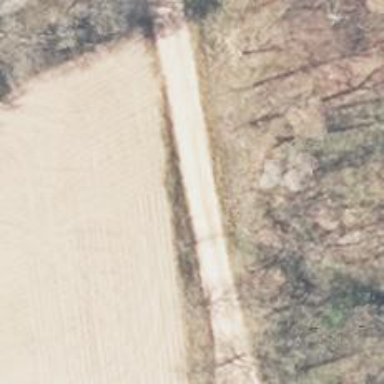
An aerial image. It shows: Dirt track road with grade3 tracktype.